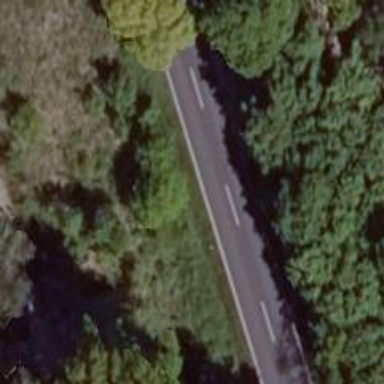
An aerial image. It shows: Primary road with asphalt surface.